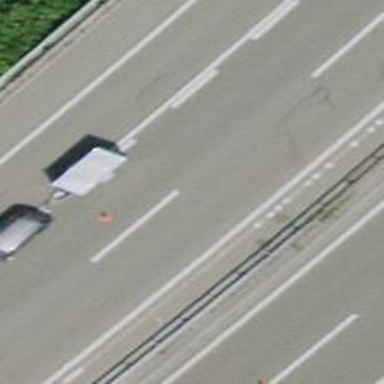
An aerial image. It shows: Bridge over motorway.